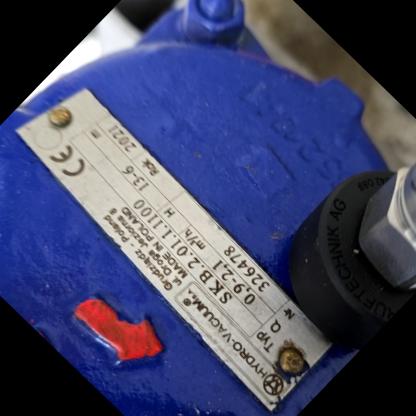
Klasa: tabliczka-znamionowa